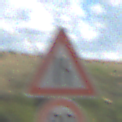
Verkehrszeichen: EinseitigVerengteFahrbahnRechts
Zusatzzeichen unten: Geschwindigkeit80
Umgebung: Outdoor, Nature
Tageszeit: Midday
Wetter: PartlyCloudy
Licht: Natural
Jahreszeit: NotSpecified
Kontrast: HighContrast